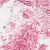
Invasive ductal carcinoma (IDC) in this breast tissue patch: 0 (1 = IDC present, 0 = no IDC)